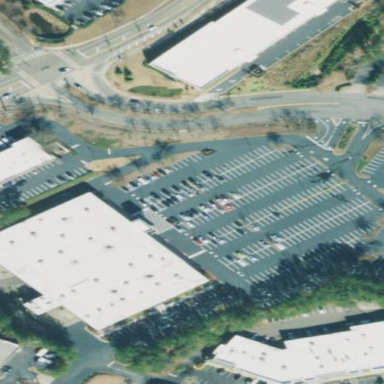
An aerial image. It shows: Retail building.